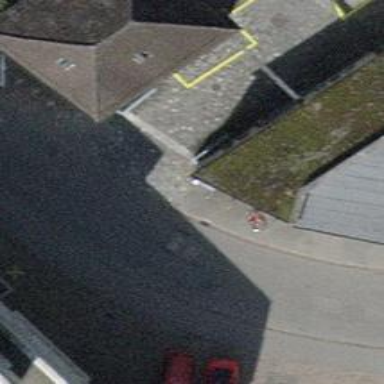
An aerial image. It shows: Bicycle parking area with asphalt surface.